【题型】解答题　【知识点】平面几何　【难度】medium
在 \( \triangle ABC \) 中，\(\angle BAC = 90^\circ\)，\(AB < AC\)，\(M\) 是 \(BC\) 边的中点，\(MN \perp BC\) 交 \(AC\) 于点 \(N\).动点 \(P\) 从点 \(B\) 出发沿射线 \(BA\) 以每秒 \(\sqrt{3}\) 厘米的速度运动.同时，动点 \(Q\) 从点 \(N\) 出发沿射线 \(NC\) 运动，且始终保持 \(MQ \perp MP\).设运动时间为 \(t\) 秒 (\(t > 0\)).

(1) \( \triangle PBM \) 与 \( \triangle QNM \) 相似吗？以图1为例说明理由；

(2) 若 \(\angle ABC = 60^\circ\)，\(AB = 4\sqrt{3}\) 厘米.

\textcircled{1} 求动点 \(Q\) 的运动速度；

\textcircled{2}设 \( \triangle APQ \) 的面积为 \(S\)（平方厘米），求 \(S\) 与 \(t\) 的函数关系式.

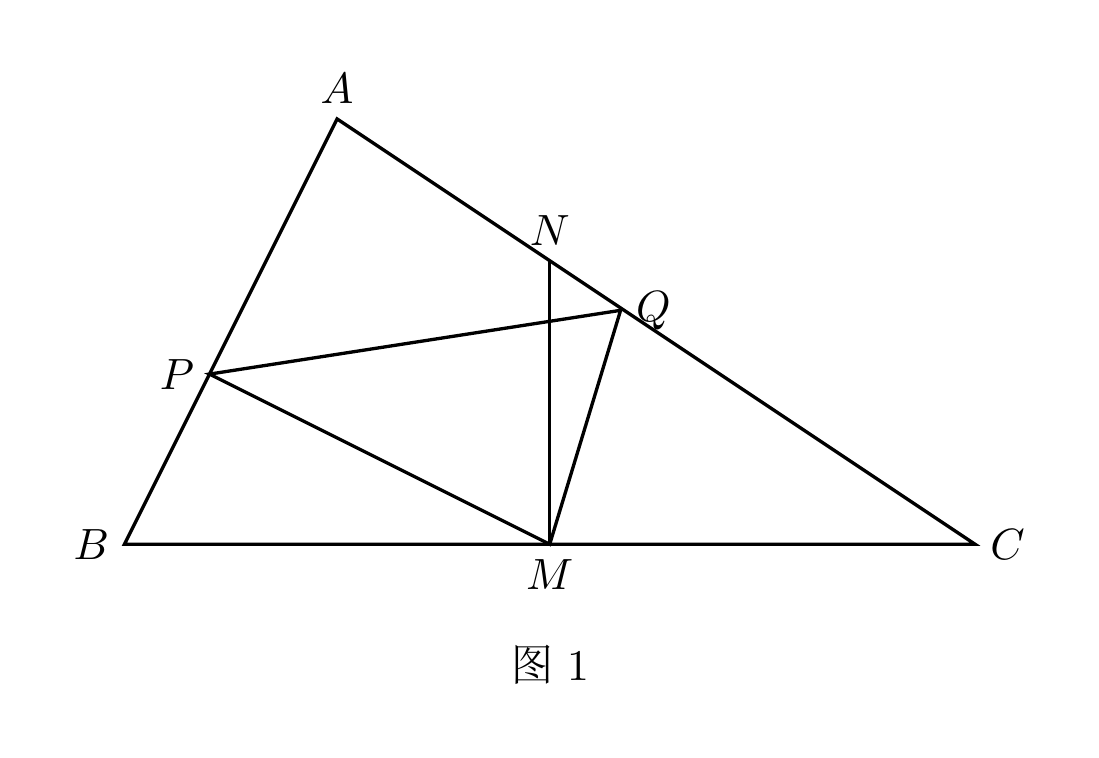
【解答】
【分析】(1) 可以证明两个三角形中的两个角对应相等，则两个三角形一定相似；

(2) \textcircled{1} 若 \(BP = \sqrt{3}t\)，根据 \( \triangle PBM \backsim \triangle QNM \)，求得 \(NQ\) 的长，即一分钟移动的距离，即 \(Q\) 的速度；

\textcircled{2} 分别用时间 \(t\) 表示出 \(AP\)，\(AQ\) 的长，根据直角三角形的面积即可求得函数解析式。

【解答】解：(1) 相似.

证明：\(\because MN \perp BC\) 交 \(AC\) 于点 \(N\),

\(
\therefore \angle BMN = \angle PMQ = 90^\circ,
\)

即 \(\angle BMP + \angle PMN = \angle PMN + \angle NMQ\),

\(
\therefore \angle PMB = \angle NMQ,
\)

\(\because \triangle ABC\) 与 \( \triangle MNC \) 中，\(\angle C = \angle C\)，\(\angle A = \angle NMC = 90^\circ\),

\(
\therefore \triangle ABC \backsim \triangle MNC,
\)

\(
\therefore \angle B = \angle MNC,
\)

\(
\therefore \triangle PBM \backsim \triangle QNM;
\)

(2) \textcircled{1} 在直角 \( \triangle ABC \) 中，\(\angle ABC = 60^\circ\)，\(AB = 4\sqrt{3}\) 厘米,

则 \(BC = 8\sqrt{3}\) cm，\(AC = 12\) cm。

由 \(M\) 为 \(BC\) 中点，得 \(BM = CM = 4\sqrt{3}\) (cm),

若 \(BP = \sqrt{3}t\) cm,

\(\because\) 在 \( \text{Rt}\triangle CMN \) 中，\(\angle CMN = 90^\circ\)，\(\angle MCN = 30^\circ\),

\(
\therefore NC = \frac{CM}{\cos 30^\circ} = 8\) cm,

\(\because \triangle PBM \backsim \triangle QNM\),

\(
\therefore \frac{MN}{BM} = \frac{NQ}{BP},
\)

即 \(NQ = 1\),

则动点 \(Q\) 的运动速度是每秒钟 1 cm。

\textcircled{2} \(AP = AB - BP = 4\sqrt{3} - \sqrt{3}t\),

\(AQ = AN + NQ = AC - NC + NQ = 12 - 8 + t = 4 + t\),

则当 \(0 < t < 4\) 时，\( \triangle APQ \) 的面积为：\(S = \frac{1}{2}AP \cdot AQ = \frac{1}{2}(4\sqrt{3} - \sqrt{3}t)(4 + t) = \frac{16\sqrt{3} - \sqrt{3}t^2}{2}\),

当 \(t > 4\) 时，\(AP = \sqrt{3}t - 4\sqrt{3} = (t - 4)\sqrt{3}\),

则 \( \triangle APQ \) 的面积为：\(S = \frac{1}{2}AP \cdot AQ = \frac{1}{2}(\sqrt{3}t - 4\sqrt{3})(4 + t) = \frac{\sqrt{3}t^2 - 16\sqrt{3}}{2}\).
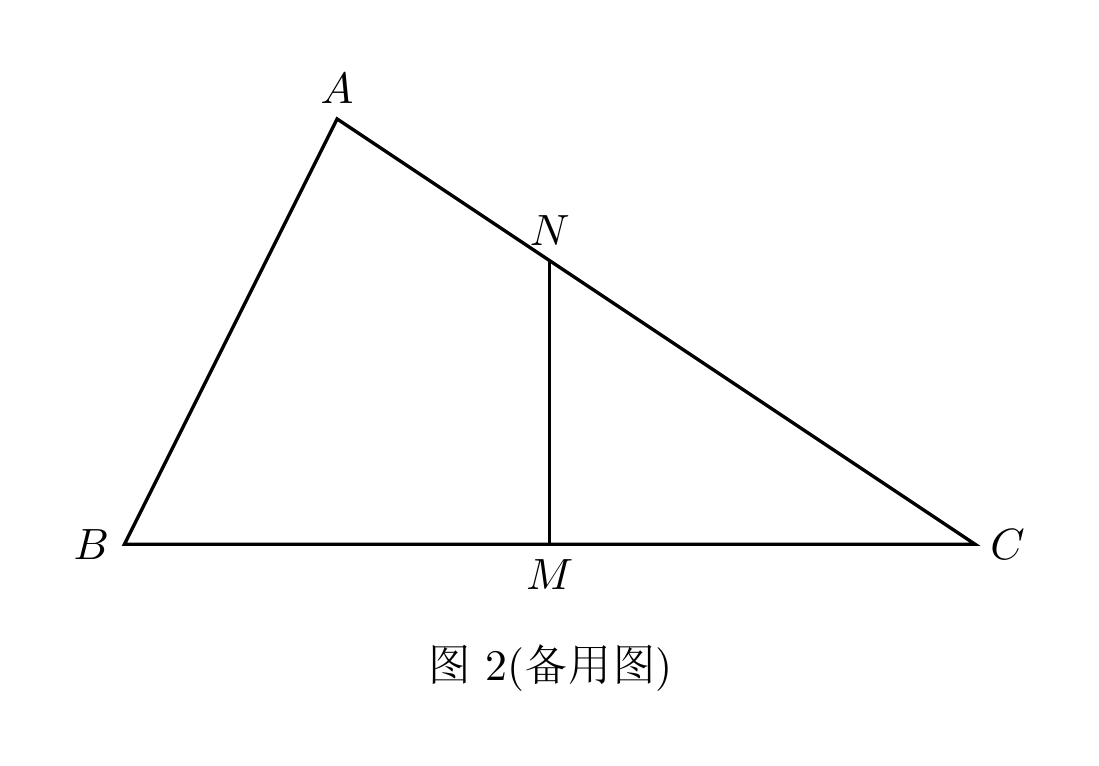